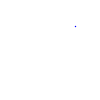
Particle: proton